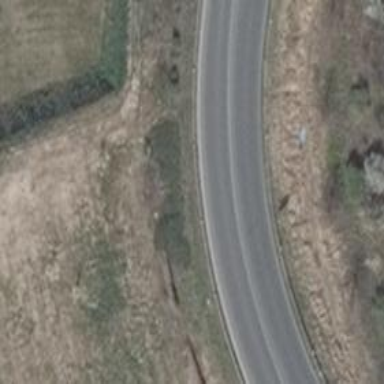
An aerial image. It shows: Motorway trunk link.